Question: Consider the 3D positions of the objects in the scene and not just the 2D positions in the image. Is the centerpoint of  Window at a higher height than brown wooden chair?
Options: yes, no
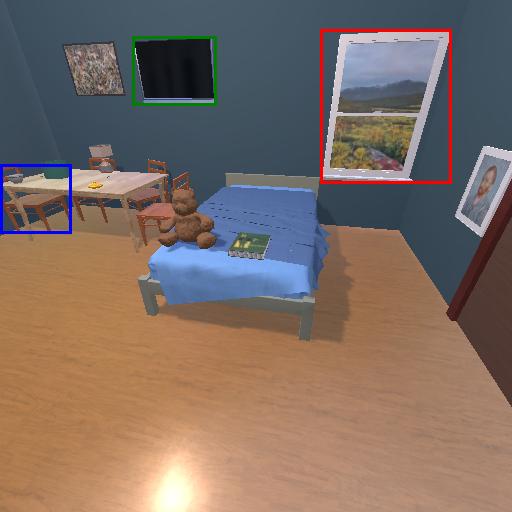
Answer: yes